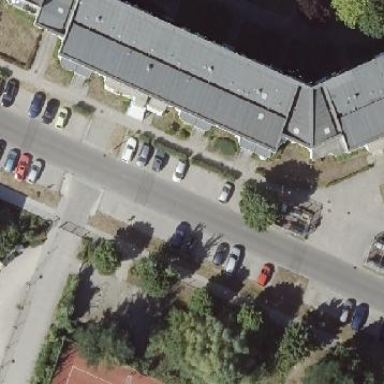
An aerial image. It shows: Apartment building with flat roof.